Question: I have Excel based data set which needs transformation. I would request a Python based solution as I am learning Python and can read/modify the code thereafter. I am OK with either an Excel or CSV based input/output.
Channel A Condition B Live Live Pilot
Channel A Condition B Live Pilot Live
Channel B Condition C Pilot Pilot Pilot
Channel C Condition D Live Live Live
Channel A Condition B Value1 Live
Channel A Condition B Value2 Live
Channel A Condition B Value 3 Pilot
Channel A Condition B Value 1 Live
Channel A Condition B Value 2 Pilot
Channel A Condition B Value 3 Live...
Basically it is a repetition of the Channel and Condition for each of the "Values" which should be fetched from Column header and the dataset it self (Live/Pilot).
I would appreciate some assistance as I have about 1000 rows of such transformation to do
Here is an Image representing what I want

Edit 2: There's a type on the screenshot. the Last 3 rows should read Channel B, not Channel A.
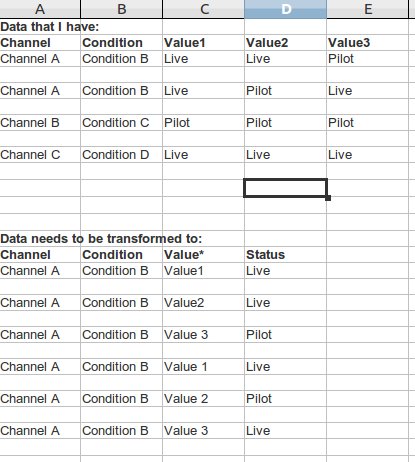
Answer: Try using the xlrd module. Something like:
'''
import xlrd
wb = xlrd.open_workbook(path)
sheet = wb.sheet_by_index(index)
column_list = range(0, sheet.ncols)
val_name = [sheet.cell_value(rowx=0, colx=i) for i in column_list]
channel = val_name.pop(0)
condition = val_name.pop(0)
print(channel, condition, "Value *", "Status")
lines = []
for r in range(1, sheet.nrows):
row = [sheet.cell_value(rowx=r, colx=i) for i in column_list]
channel = row[0]
condition = row[1]
values = row[2:]
lines = zip( [channel]*len(values),
[condition]*len(values),
val_name,
values)
for l in lines:
print(l)
'''